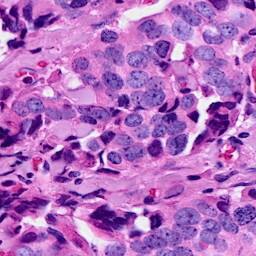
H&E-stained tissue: Breast